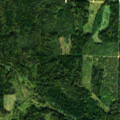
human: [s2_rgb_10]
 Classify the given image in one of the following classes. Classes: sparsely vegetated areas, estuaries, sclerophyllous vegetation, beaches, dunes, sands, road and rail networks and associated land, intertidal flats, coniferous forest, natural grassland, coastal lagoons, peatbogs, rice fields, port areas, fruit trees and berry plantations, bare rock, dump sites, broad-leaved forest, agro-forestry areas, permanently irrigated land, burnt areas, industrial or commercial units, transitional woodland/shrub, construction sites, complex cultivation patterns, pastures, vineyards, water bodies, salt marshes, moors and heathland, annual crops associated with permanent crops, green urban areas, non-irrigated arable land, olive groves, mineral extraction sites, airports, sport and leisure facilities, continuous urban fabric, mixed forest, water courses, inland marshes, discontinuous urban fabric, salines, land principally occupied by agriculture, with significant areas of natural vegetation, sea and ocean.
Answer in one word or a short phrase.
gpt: coniferous forest, mixed forest, transitional woodland/shrub